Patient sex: M
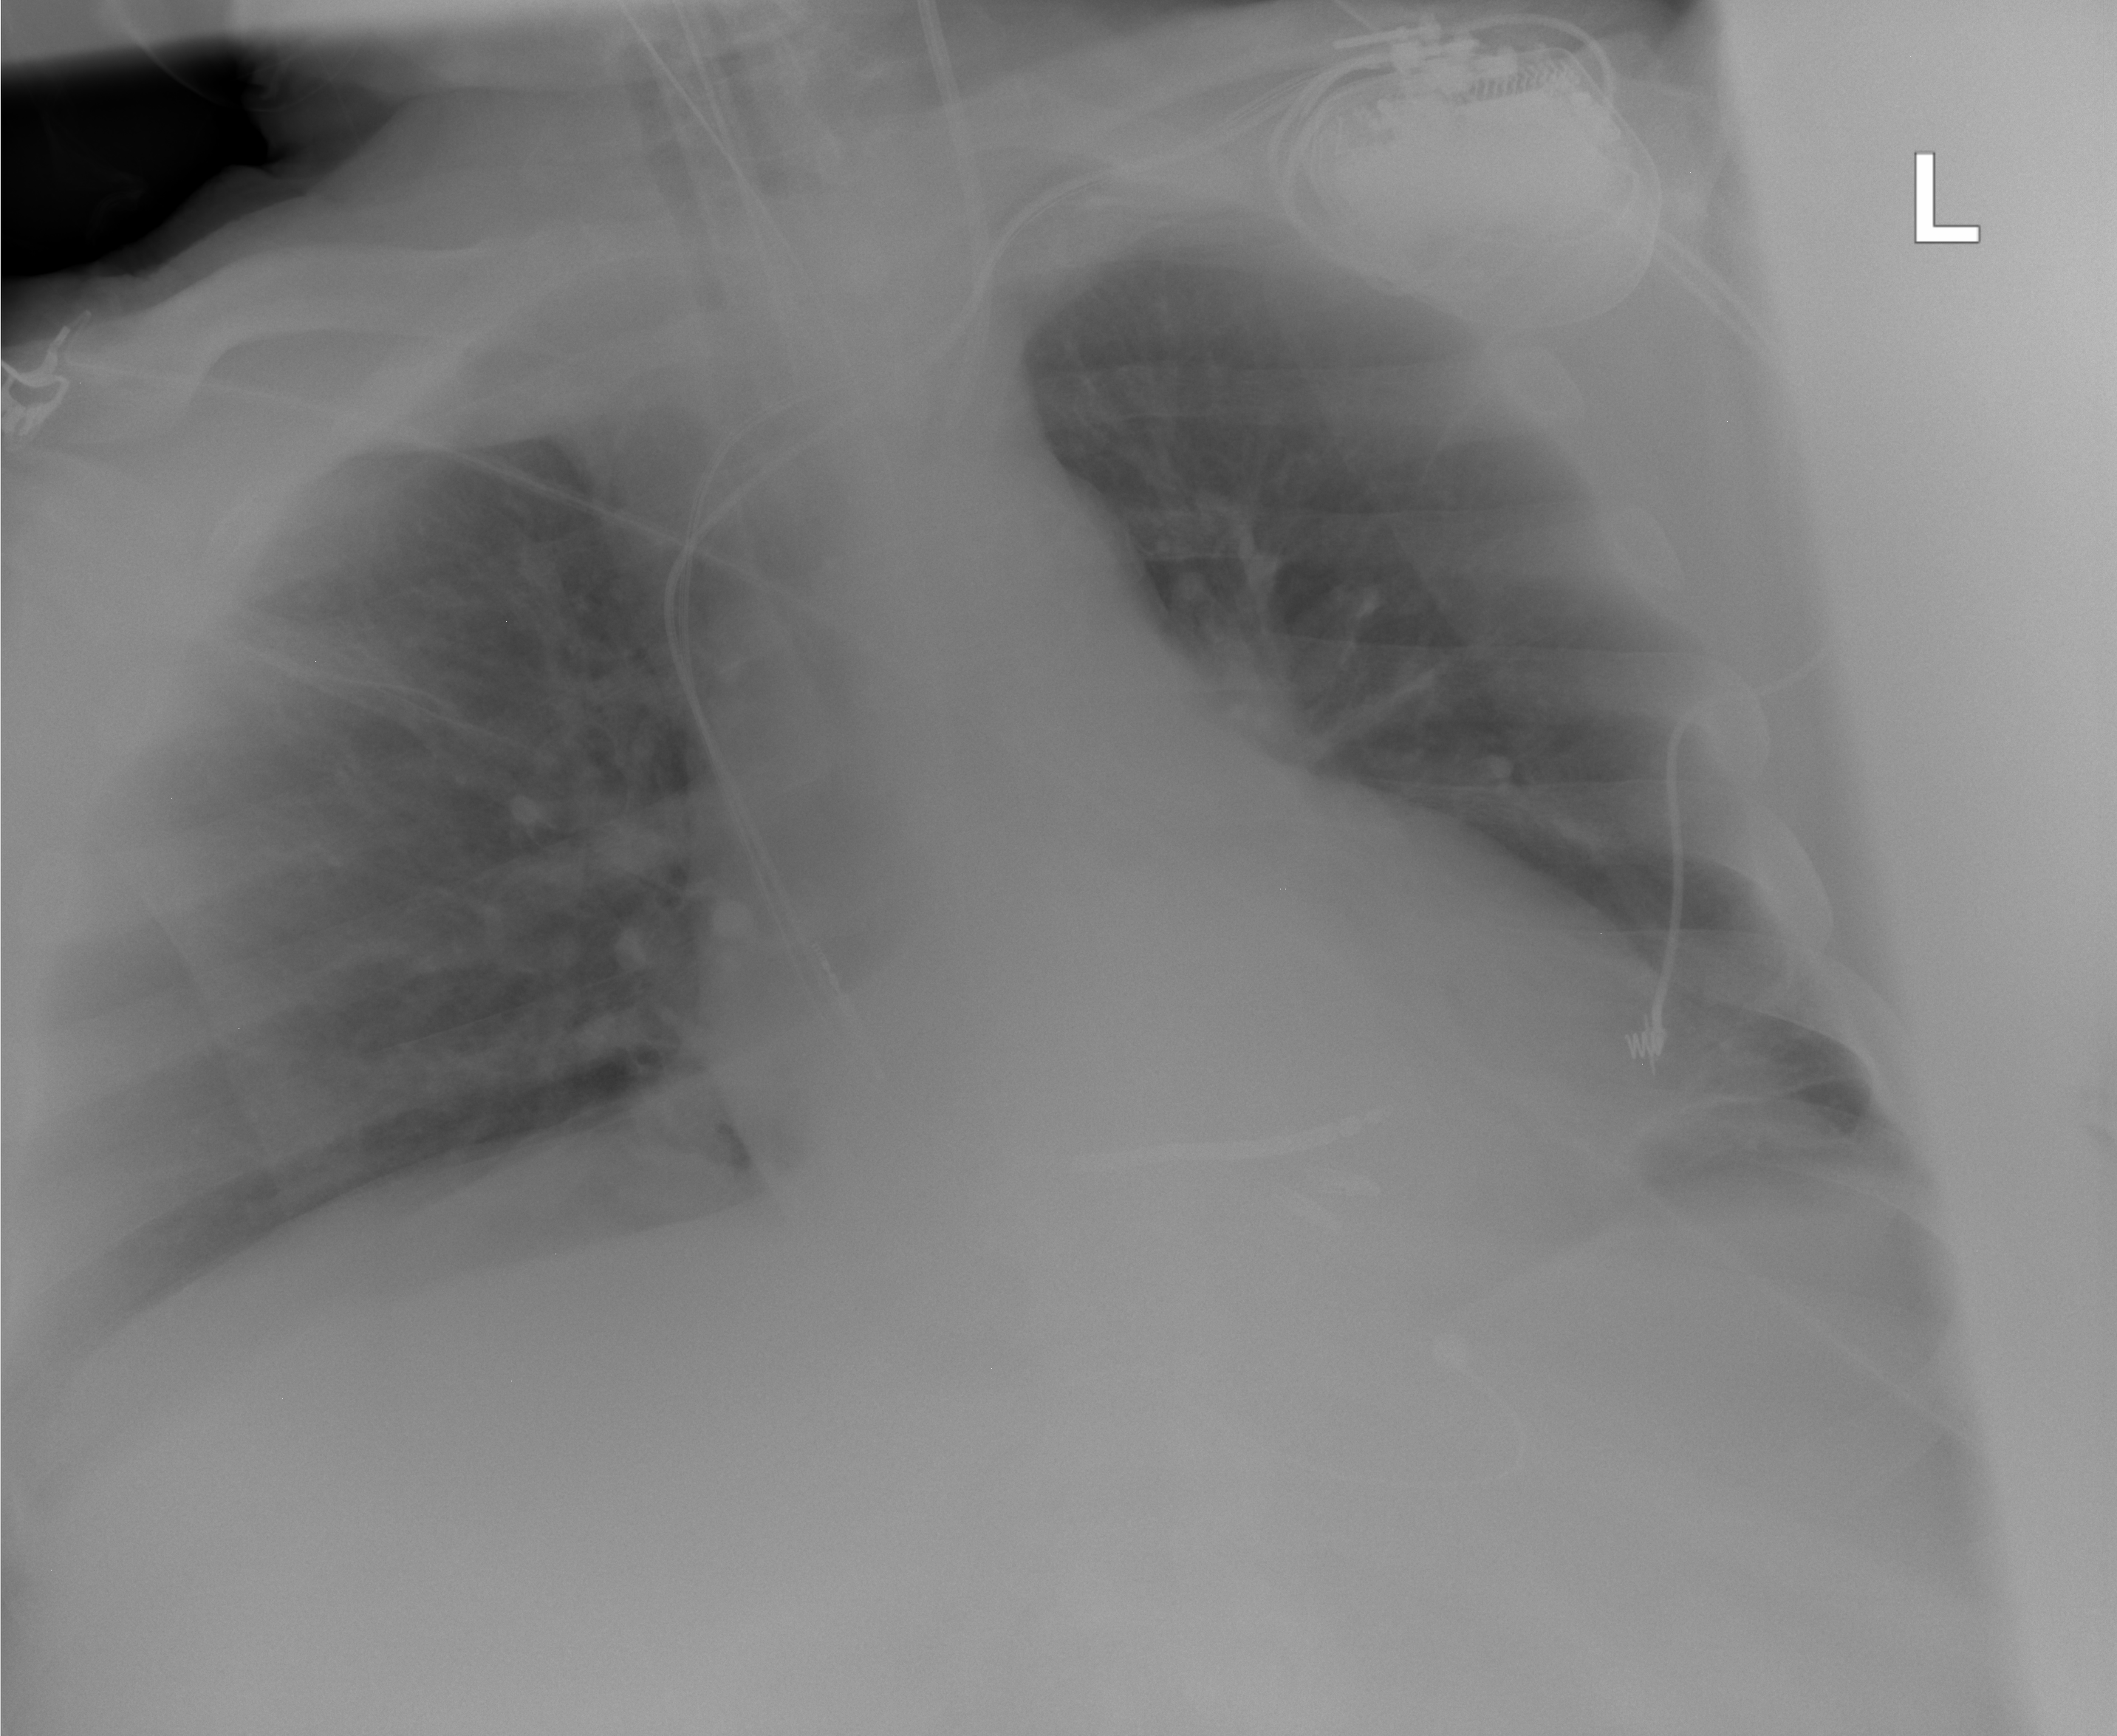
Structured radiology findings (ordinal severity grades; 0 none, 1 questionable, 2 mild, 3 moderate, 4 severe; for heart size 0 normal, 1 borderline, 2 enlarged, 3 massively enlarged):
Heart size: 2
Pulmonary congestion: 2
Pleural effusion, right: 0
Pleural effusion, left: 0
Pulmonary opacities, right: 0
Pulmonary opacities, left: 0
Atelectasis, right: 2
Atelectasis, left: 0